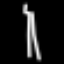
Label: fork